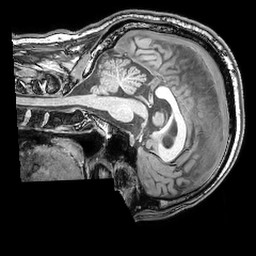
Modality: T1w
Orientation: sagittal
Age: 44
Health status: ill
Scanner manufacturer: philips
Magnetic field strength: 3 T
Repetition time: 0.007 s
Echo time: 0.0035 s